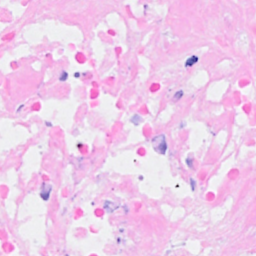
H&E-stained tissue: Breast